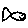
Label: fish